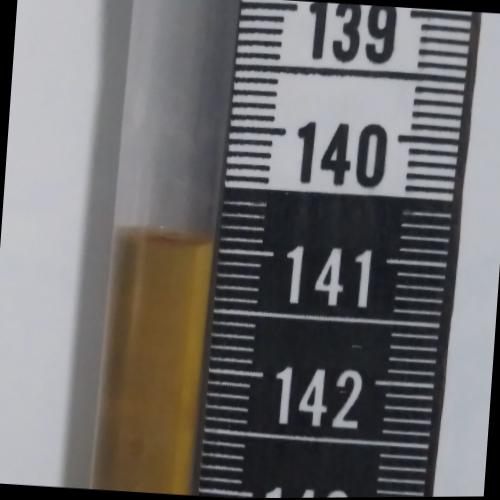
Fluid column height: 140.9 cm